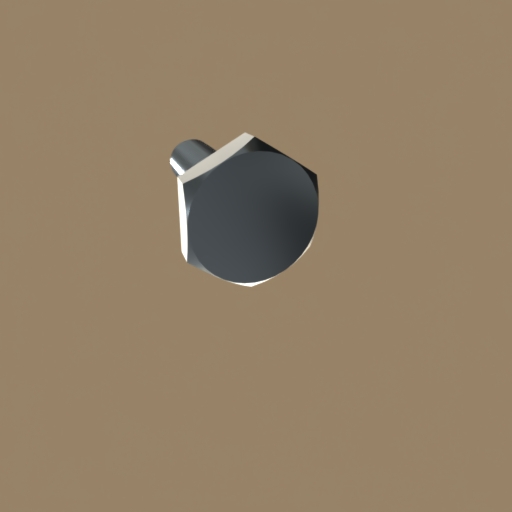
Label: bolt